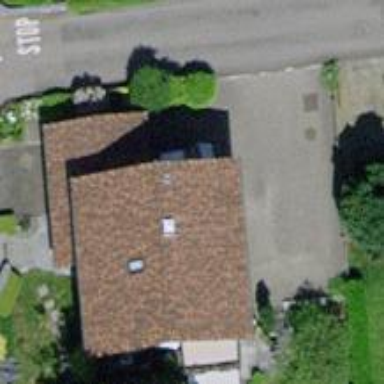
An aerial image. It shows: Detached building.